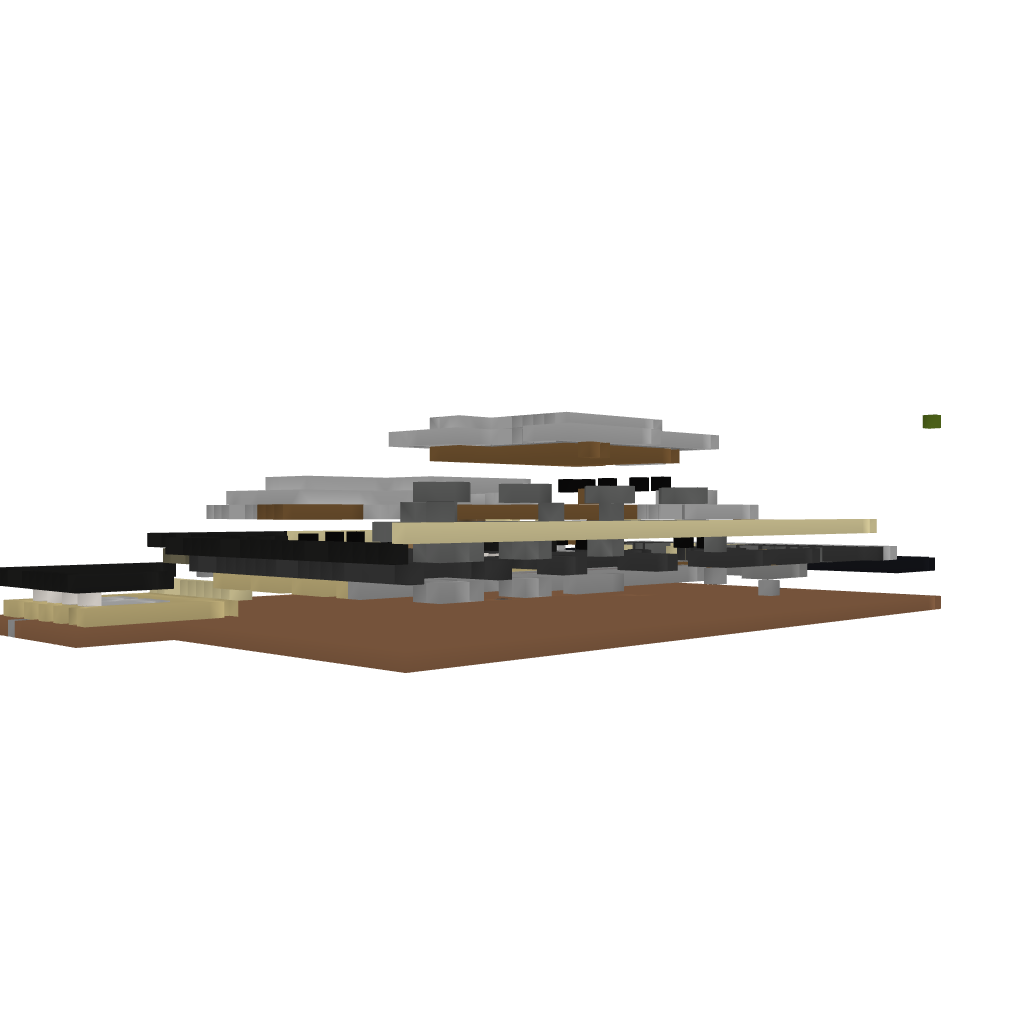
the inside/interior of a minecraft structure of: Modern House